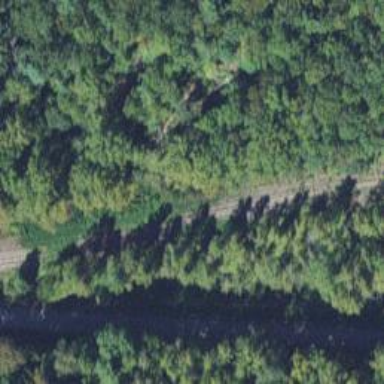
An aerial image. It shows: Abandoned railway.